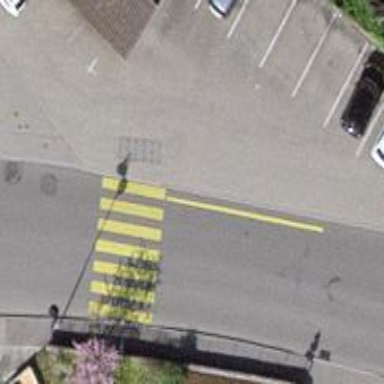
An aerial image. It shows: Zebra crossing on the road.